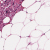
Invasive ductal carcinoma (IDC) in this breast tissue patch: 0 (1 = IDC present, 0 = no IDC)